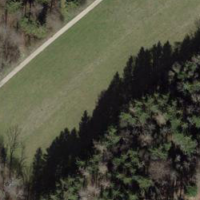
EUNIS habitat code: 44
Species observed at this site:
Sambucus nigra
Prunus padus